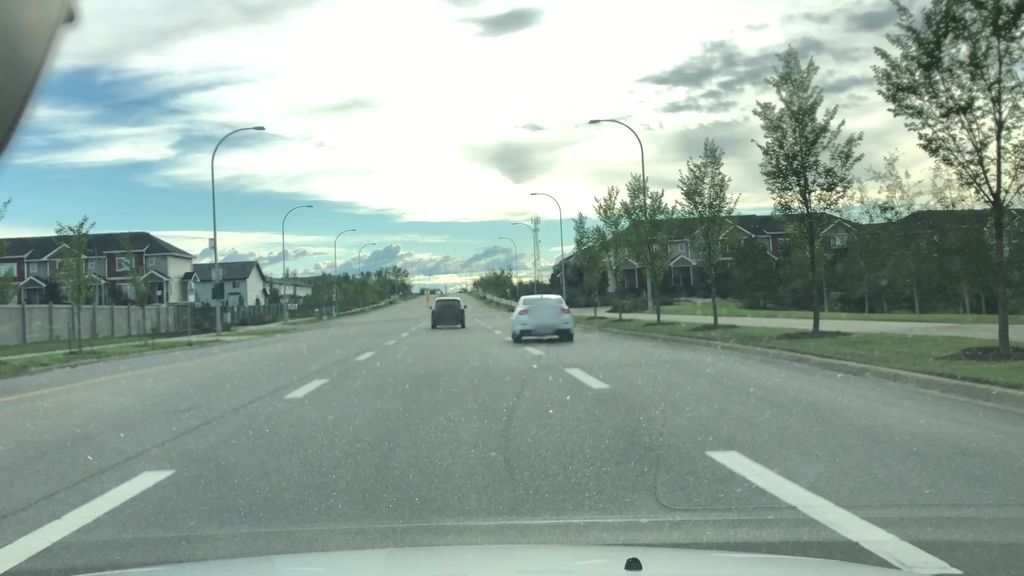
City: edmonton